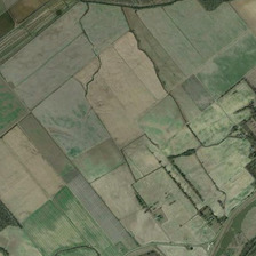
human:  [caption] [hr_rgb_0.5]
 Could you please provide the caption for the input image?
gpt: a piece of similar terraced fields.

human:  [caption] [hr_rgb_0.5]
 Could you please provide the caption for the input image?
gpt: There are several vacant places in the field.

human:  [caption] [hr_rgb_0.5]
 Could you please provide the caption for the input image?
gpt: There are several vacant houses on the spot.

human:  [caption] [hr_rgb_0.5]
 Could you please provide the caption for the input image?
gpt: There are several vacant houses on the spot.

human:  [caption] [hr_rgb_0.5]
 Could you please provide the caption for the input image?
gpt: There are several vacant houses on the spot.